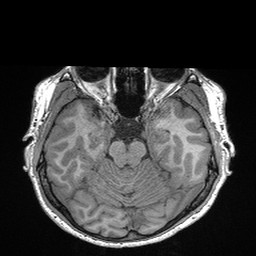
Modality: T1w
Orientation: coronal
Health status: healthy
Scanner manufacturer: siemens
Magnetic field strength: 3 T
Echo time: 0.00298 s